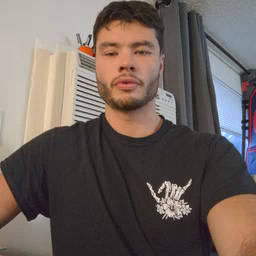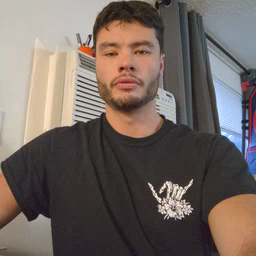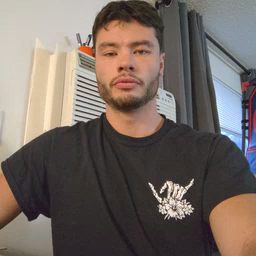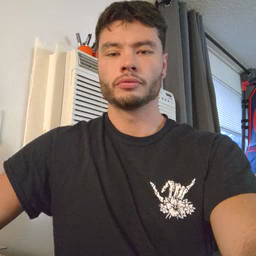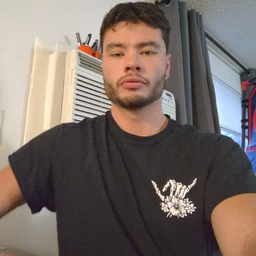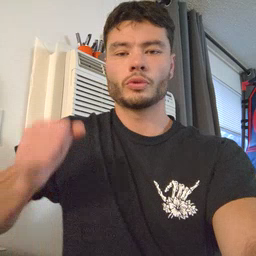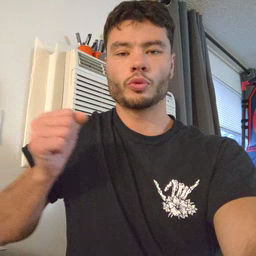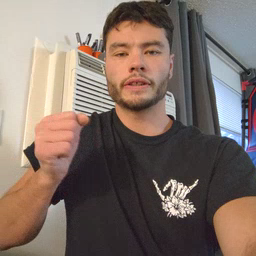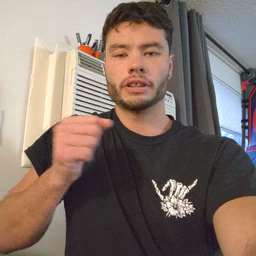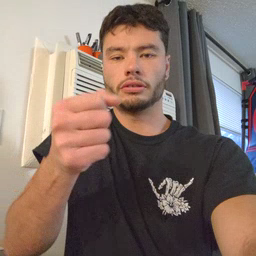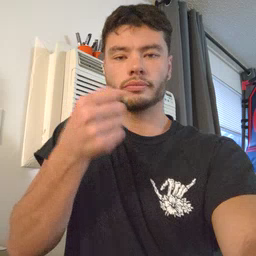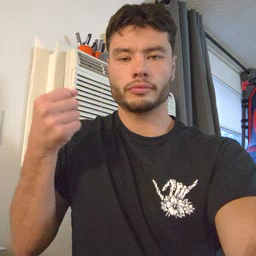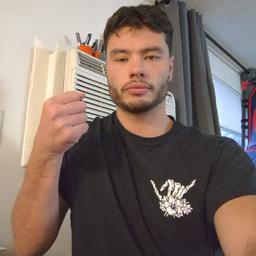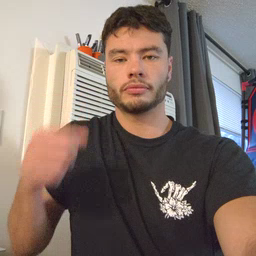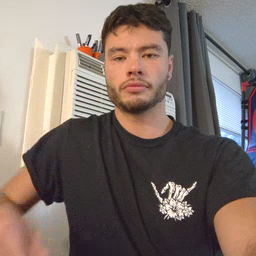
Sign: refrigerator